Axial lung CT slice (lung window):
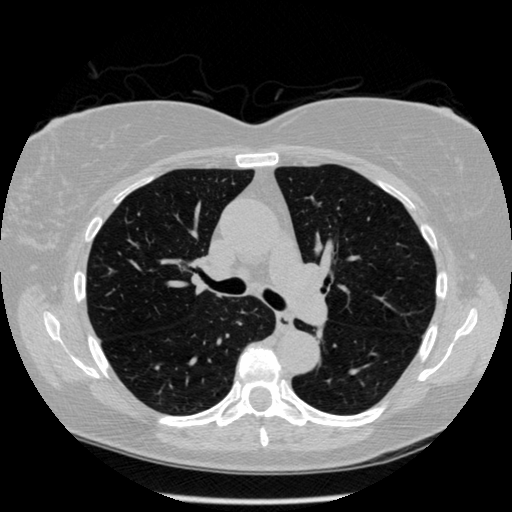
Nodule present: no